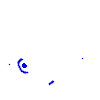
Particle: electron